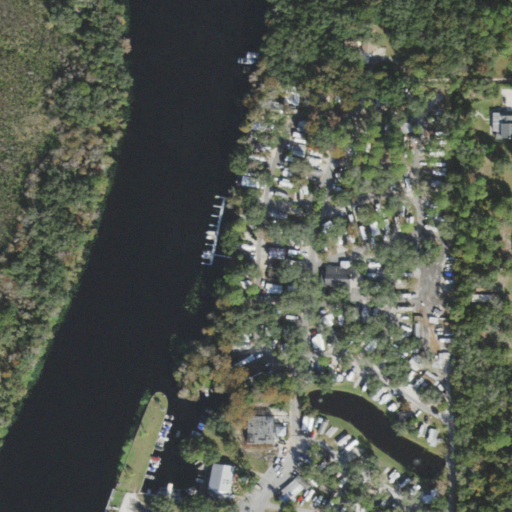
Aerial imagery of levee in Florida named High Banks containing open water, open development, low intensity development, woody wetlands, evergreen forest, herbaceous wetlands, medium intensity development, and shrub